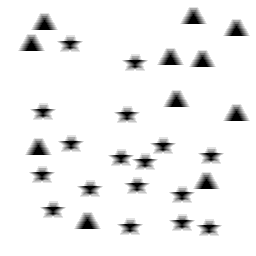
Squares: 0
Triangles: 11
Stars: 17
Total shapes: 28